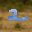
Label: 2